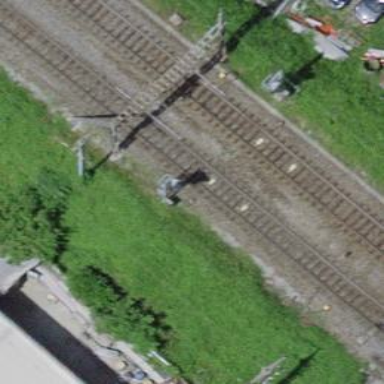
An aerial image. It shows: Railway signal.